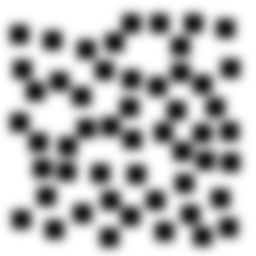
Squares: 52
Triangles: 0
Stars: 0
Total shapes: 52